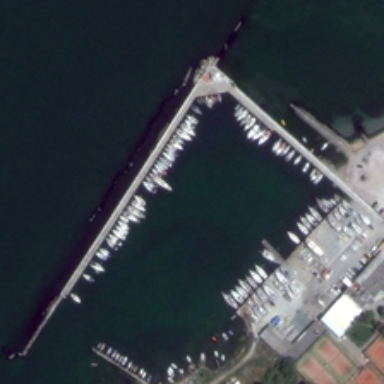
Many boats are in a port near several buildings .